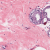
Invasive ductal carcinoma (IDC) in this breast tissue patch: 0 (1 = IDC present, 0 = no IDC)